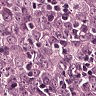
Metastatic tissue present: yes